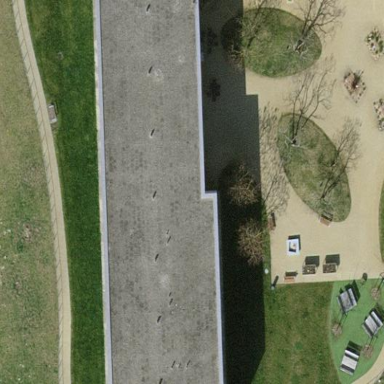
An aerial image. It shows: Building with flat roof.